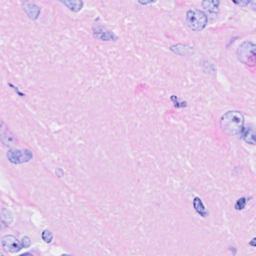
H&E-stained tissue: Breast